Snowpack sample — Buffalo Mountain, Silverthorne, Colorado, USA (1/25/25, 10:11 AM MST)
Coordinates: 39.6222, -106.1139
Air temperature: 22 °F
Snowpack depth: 110 cm
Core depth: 40 cm
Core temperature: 46.4 °F
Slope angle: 12°, slope face: 102°
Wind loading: high
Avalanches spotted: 0
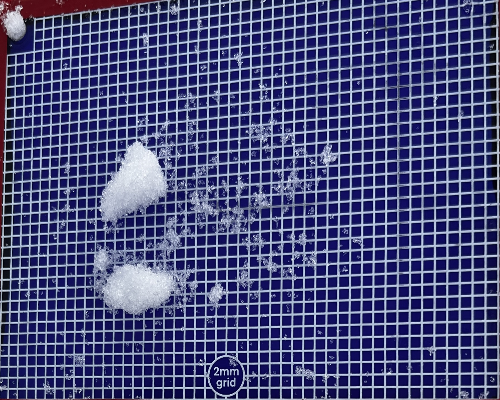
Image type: profile
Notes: No avalanches nearby, collected on the outskirts of a fire break 15 meters from the treeline, on way to Buffalo and Red Mountain